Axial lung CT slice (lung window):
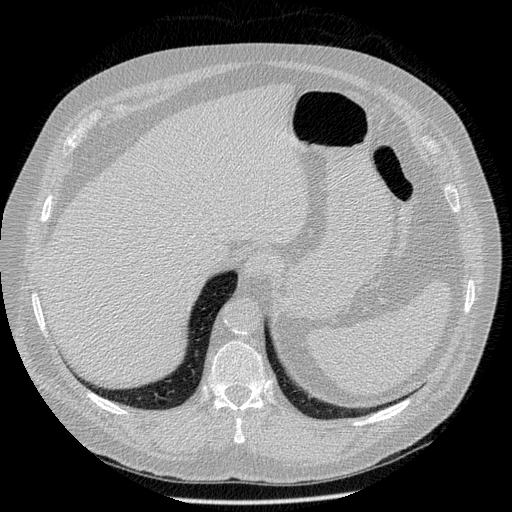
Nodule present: no